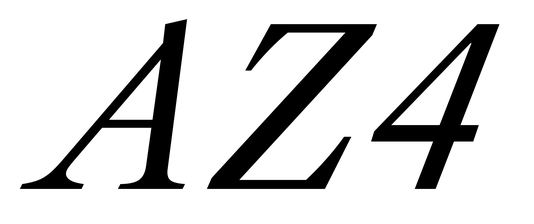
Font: LibreCaslonText-Italic_Italic